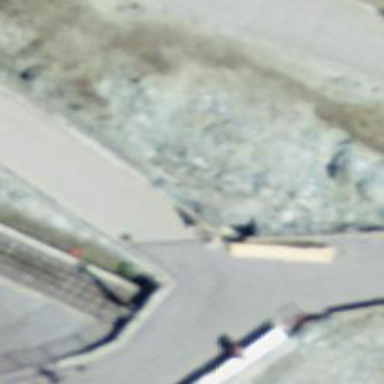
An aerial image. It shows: Retaining wall.